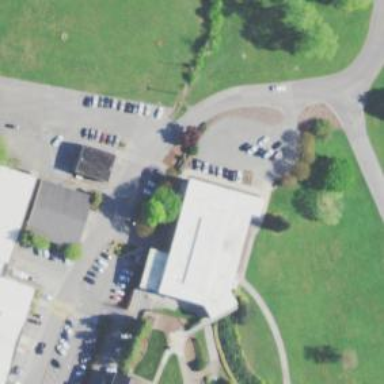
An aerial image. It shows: School building.